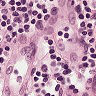
Metastatic tissue present: no